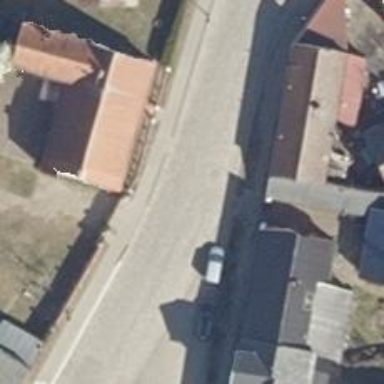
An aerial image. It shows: Residential road with sidewalks on both sides.